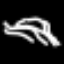
Label: squiggle